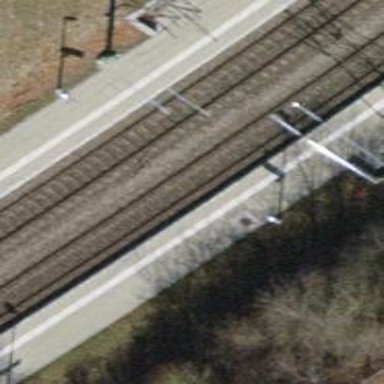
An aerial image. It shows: Milestone along the railway track with catenary mast.